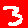
Digit: 3